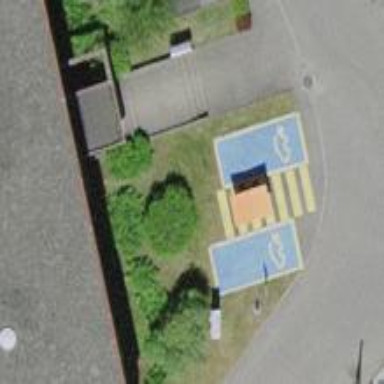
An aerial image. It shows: Charging station.